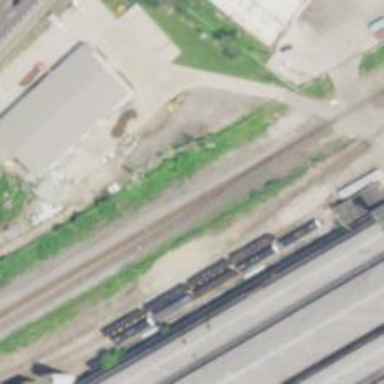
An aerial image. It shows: Railway track.